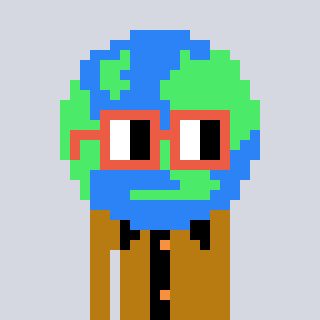
a pixel art character with square orange glasses, a earth-shaped head and a gold-colored body on a cool background